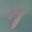
Label: 7